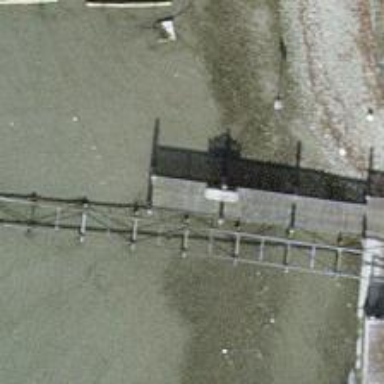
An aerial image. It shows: Man-made pier.